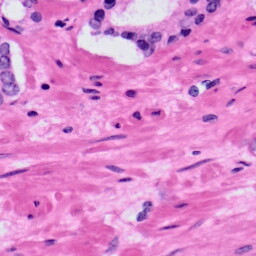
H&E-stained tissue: Prostate